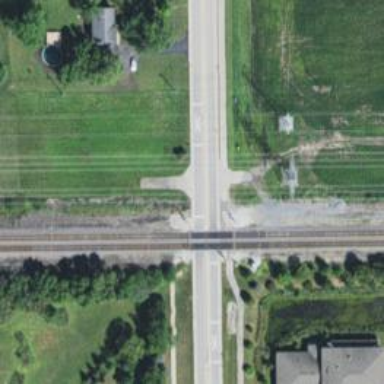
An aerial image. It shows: Level crossing with lights and barriers.